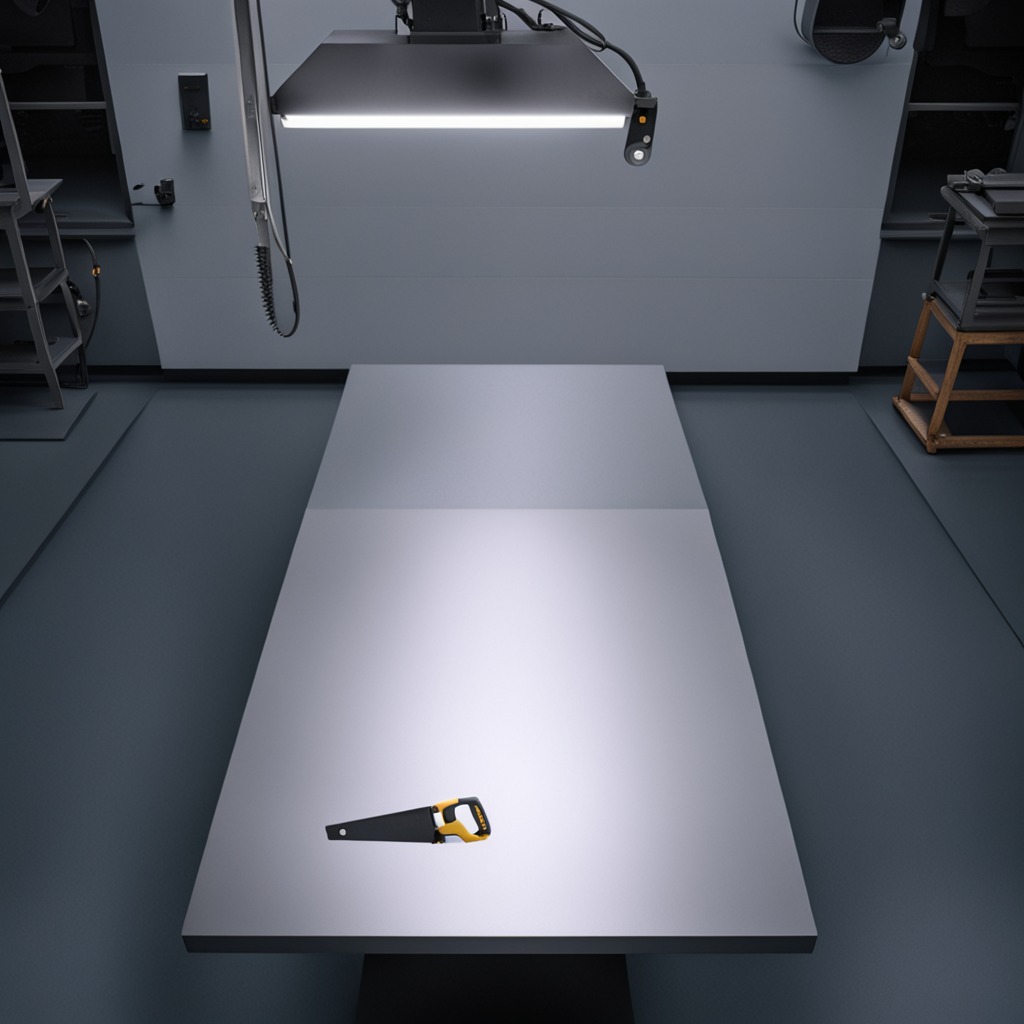
A metal saw is lying on a clean empty table in a basement in the evening.